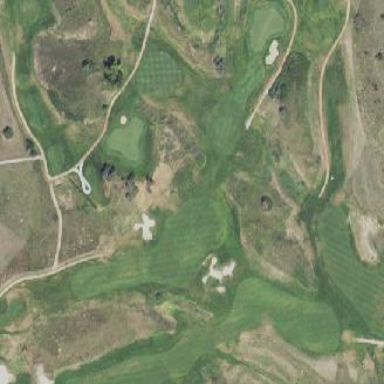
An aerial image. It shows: Area of rough grass used for golf.